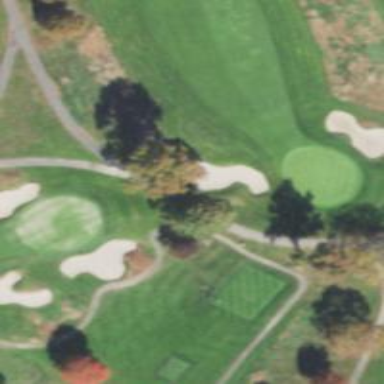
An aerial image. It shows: Pathway for golfing.